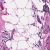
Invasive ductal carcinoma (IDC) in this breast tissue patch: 0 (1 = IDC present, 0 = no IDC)